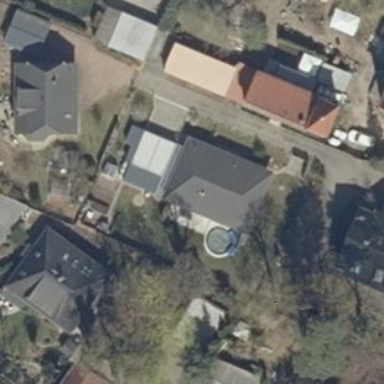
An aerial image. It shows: Hipped roof house.